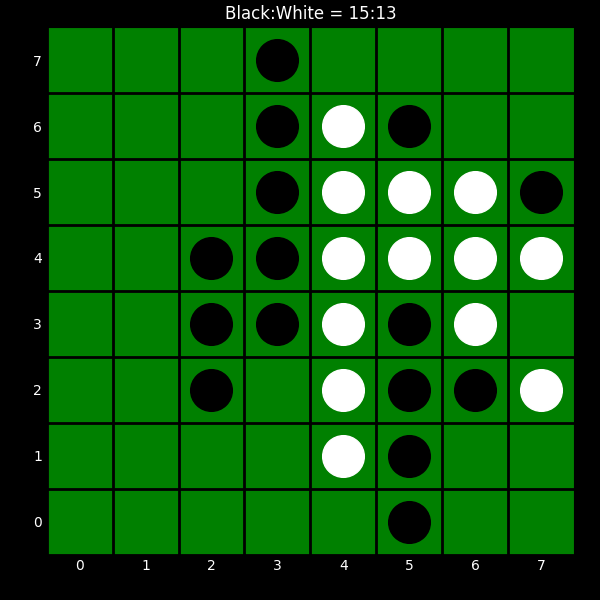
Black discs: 15
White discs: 13